Field crop: maize
Growth stage: 2
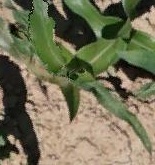
Species: maize